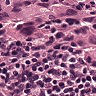
Metastatic tissue present: yes